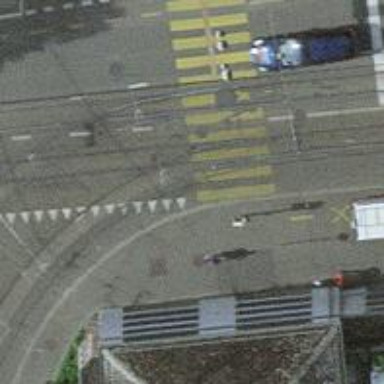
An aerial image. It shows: Tram crossing on the railway.